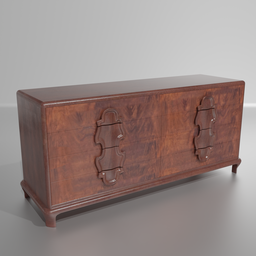
Label: furniture